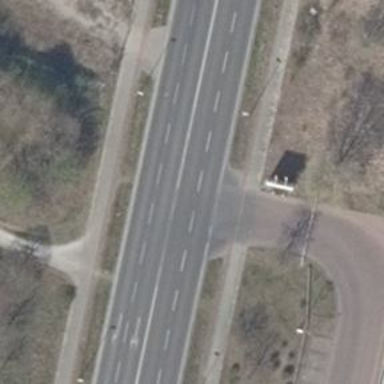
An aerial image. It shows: Tertiary road with asphalt surface and lane markings. There are sidewalks on both sides and separate cycle track.